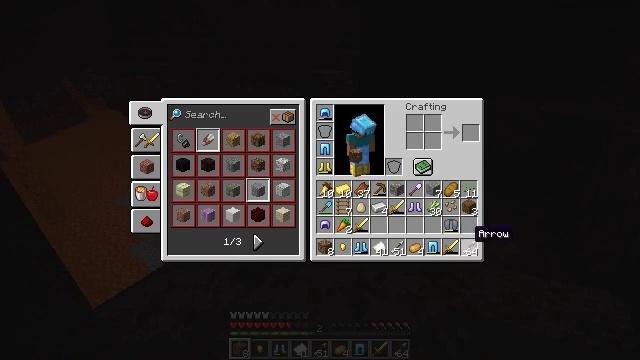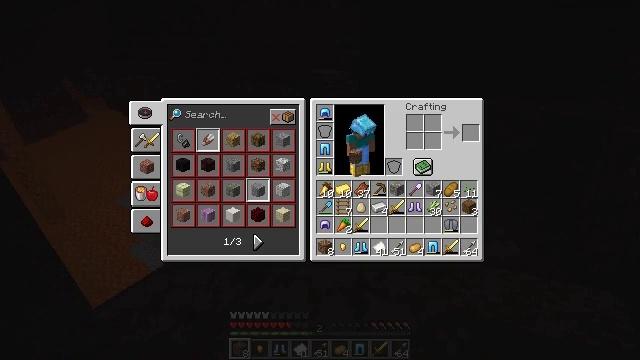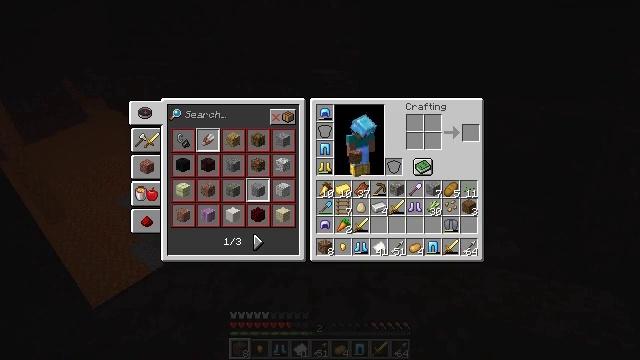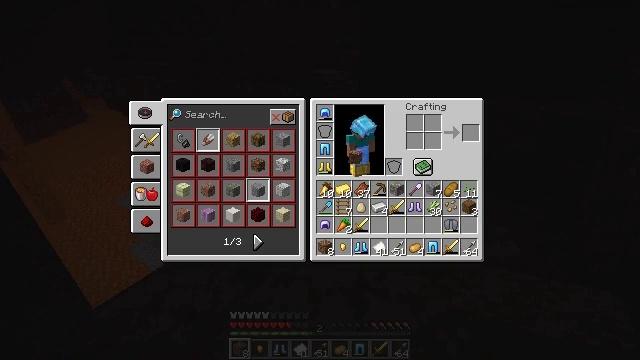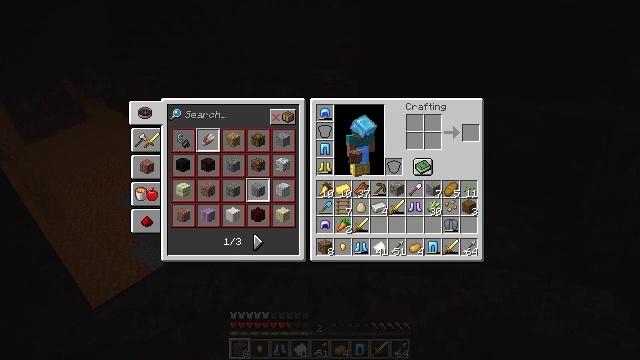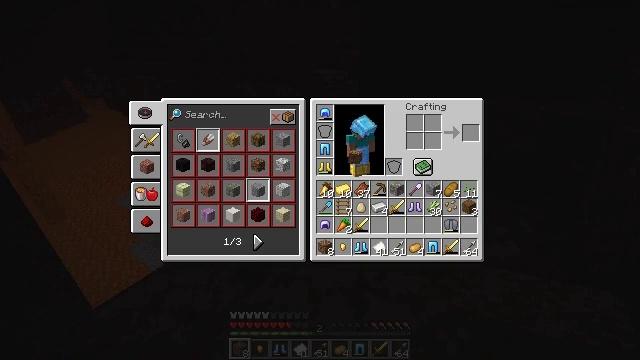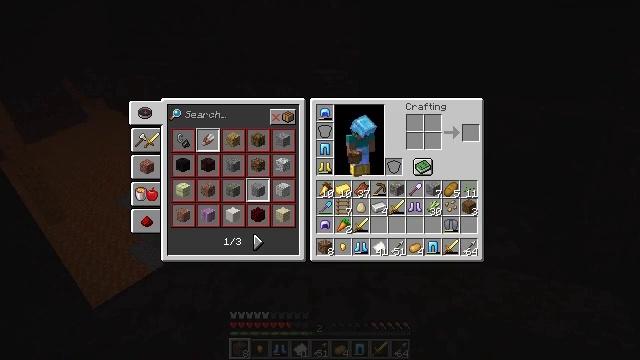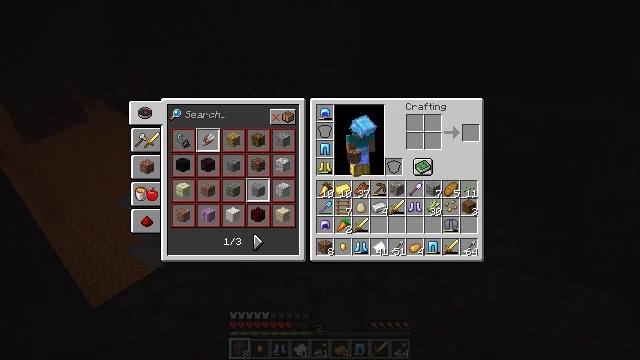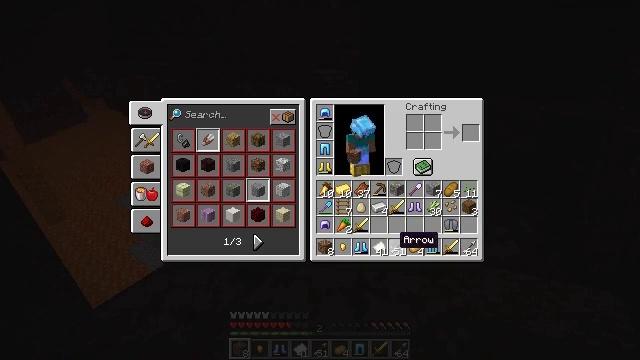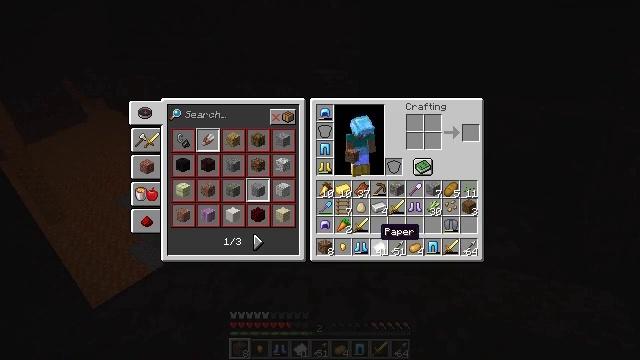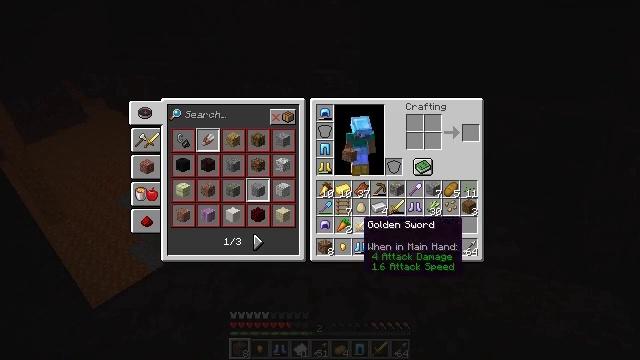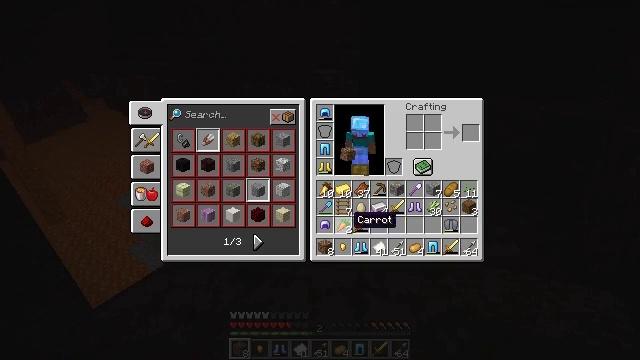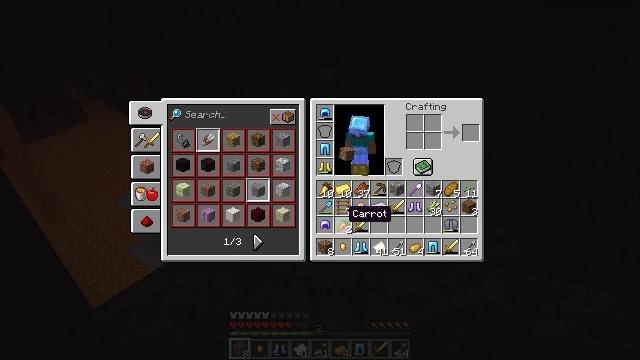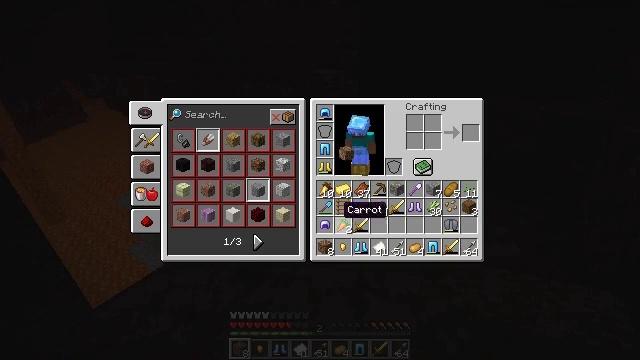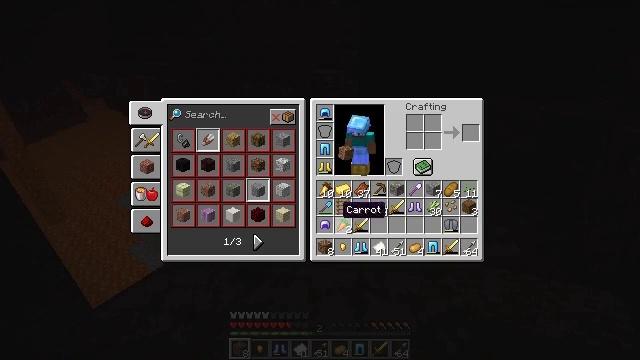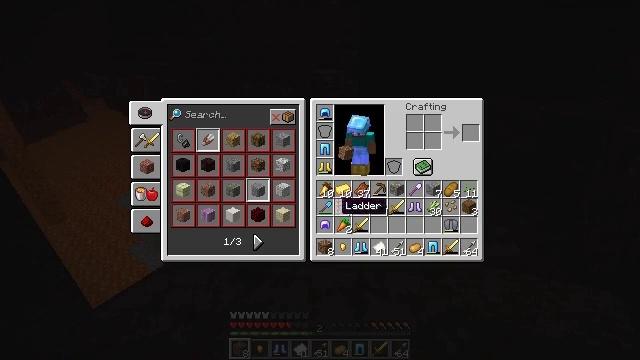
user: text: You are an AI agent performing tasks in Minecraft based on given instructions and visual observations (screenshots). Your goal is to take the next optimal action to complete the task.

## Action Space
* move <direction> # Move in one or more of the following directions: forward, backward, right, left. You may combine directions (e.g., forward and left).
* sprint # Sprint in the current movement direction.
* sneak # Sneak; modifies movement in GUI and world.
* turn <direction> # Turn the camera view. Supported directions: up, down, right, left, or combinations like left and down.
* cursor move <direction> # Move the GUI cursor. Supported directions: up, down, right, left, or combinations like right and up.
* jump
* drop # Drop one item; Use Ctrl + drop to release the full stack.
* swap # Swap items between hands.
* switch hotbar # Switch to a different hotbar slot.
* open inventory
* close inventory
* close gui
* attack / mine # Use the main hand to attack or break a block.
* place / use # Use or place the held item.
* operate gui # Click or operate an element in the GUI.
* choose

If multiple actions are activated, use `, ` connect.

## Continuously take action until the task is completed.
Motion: motion action
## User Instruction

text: Combine gold and a stick to craft a golden sword.
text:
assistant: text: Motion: cursor move down
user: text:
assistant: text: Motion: cursor move down
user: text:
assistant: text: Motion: no_op
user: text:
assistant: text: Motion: no_op
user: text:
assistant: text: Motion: cursor move left
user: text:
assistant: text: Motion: cursor move left and up
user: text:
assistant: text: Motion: cursor move left
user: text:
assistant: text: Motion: cursor move left and up
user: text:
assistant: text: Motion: cursor move left and up
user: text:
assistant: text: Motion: cursor move left and up
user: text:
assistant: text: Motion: cursor move left
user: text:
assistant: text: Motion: no_op
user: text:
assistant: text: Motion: no_op
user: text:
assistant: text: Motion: no_op
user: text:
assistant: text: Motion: no_op
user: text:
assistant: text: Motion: no_op
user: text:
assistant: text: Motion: no_op
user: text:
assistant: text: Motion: no_op
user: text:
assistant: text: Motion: no_op
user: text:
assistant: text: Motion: no_op
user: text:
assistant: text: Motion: cursor move right
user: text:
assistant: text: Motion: cursor move right
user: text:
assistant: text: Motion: cursor move right
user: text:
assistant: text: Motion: cursor move right
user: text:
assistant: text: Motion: cursor move right and up
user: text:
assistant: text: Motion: cursor move right
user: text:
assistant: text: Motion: no_op
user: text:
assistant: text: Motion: no_op
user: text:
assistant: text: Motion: cursor move left
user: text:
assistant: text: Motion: cursor move left